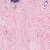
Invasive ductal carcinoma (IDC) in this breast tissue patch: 0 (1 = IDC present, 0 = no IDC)